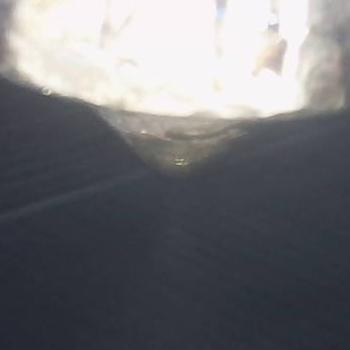
Flow rate: 300%